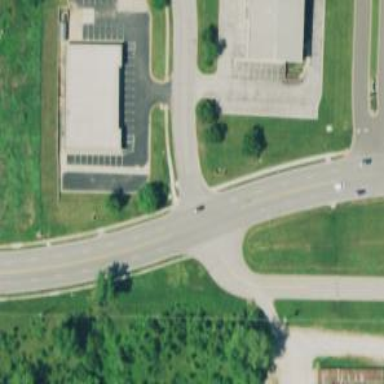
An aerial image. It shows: Crossing on the road.